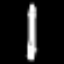
Label: pencil